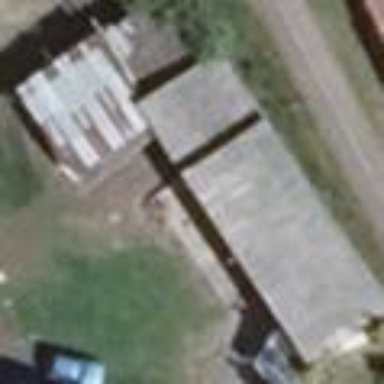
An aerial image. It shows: Flat roof building with grey roof.